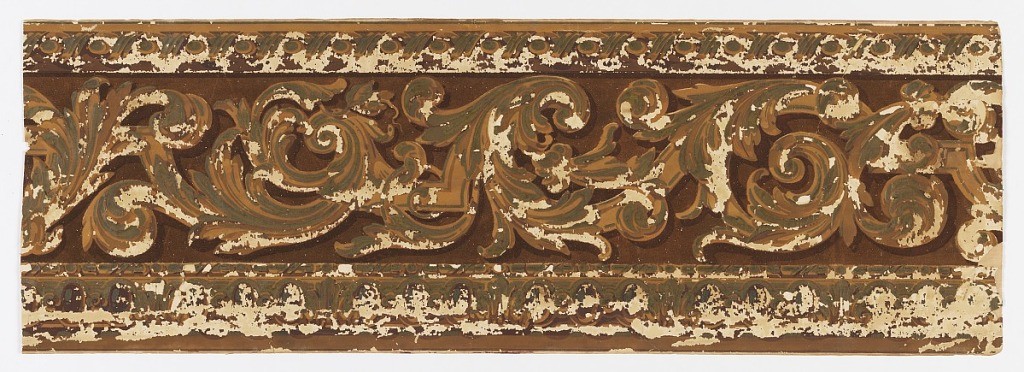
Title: Frieze
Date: ca. 1860
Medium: Block printed and flocked on paper
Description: Acanthus scrolls, on framework of reverse scrolls, in light yellow-orange and green on a dark red-orange flock field. Across top, leaf and tongue motif; across bottom, spiral ribbon motif.